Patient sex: M
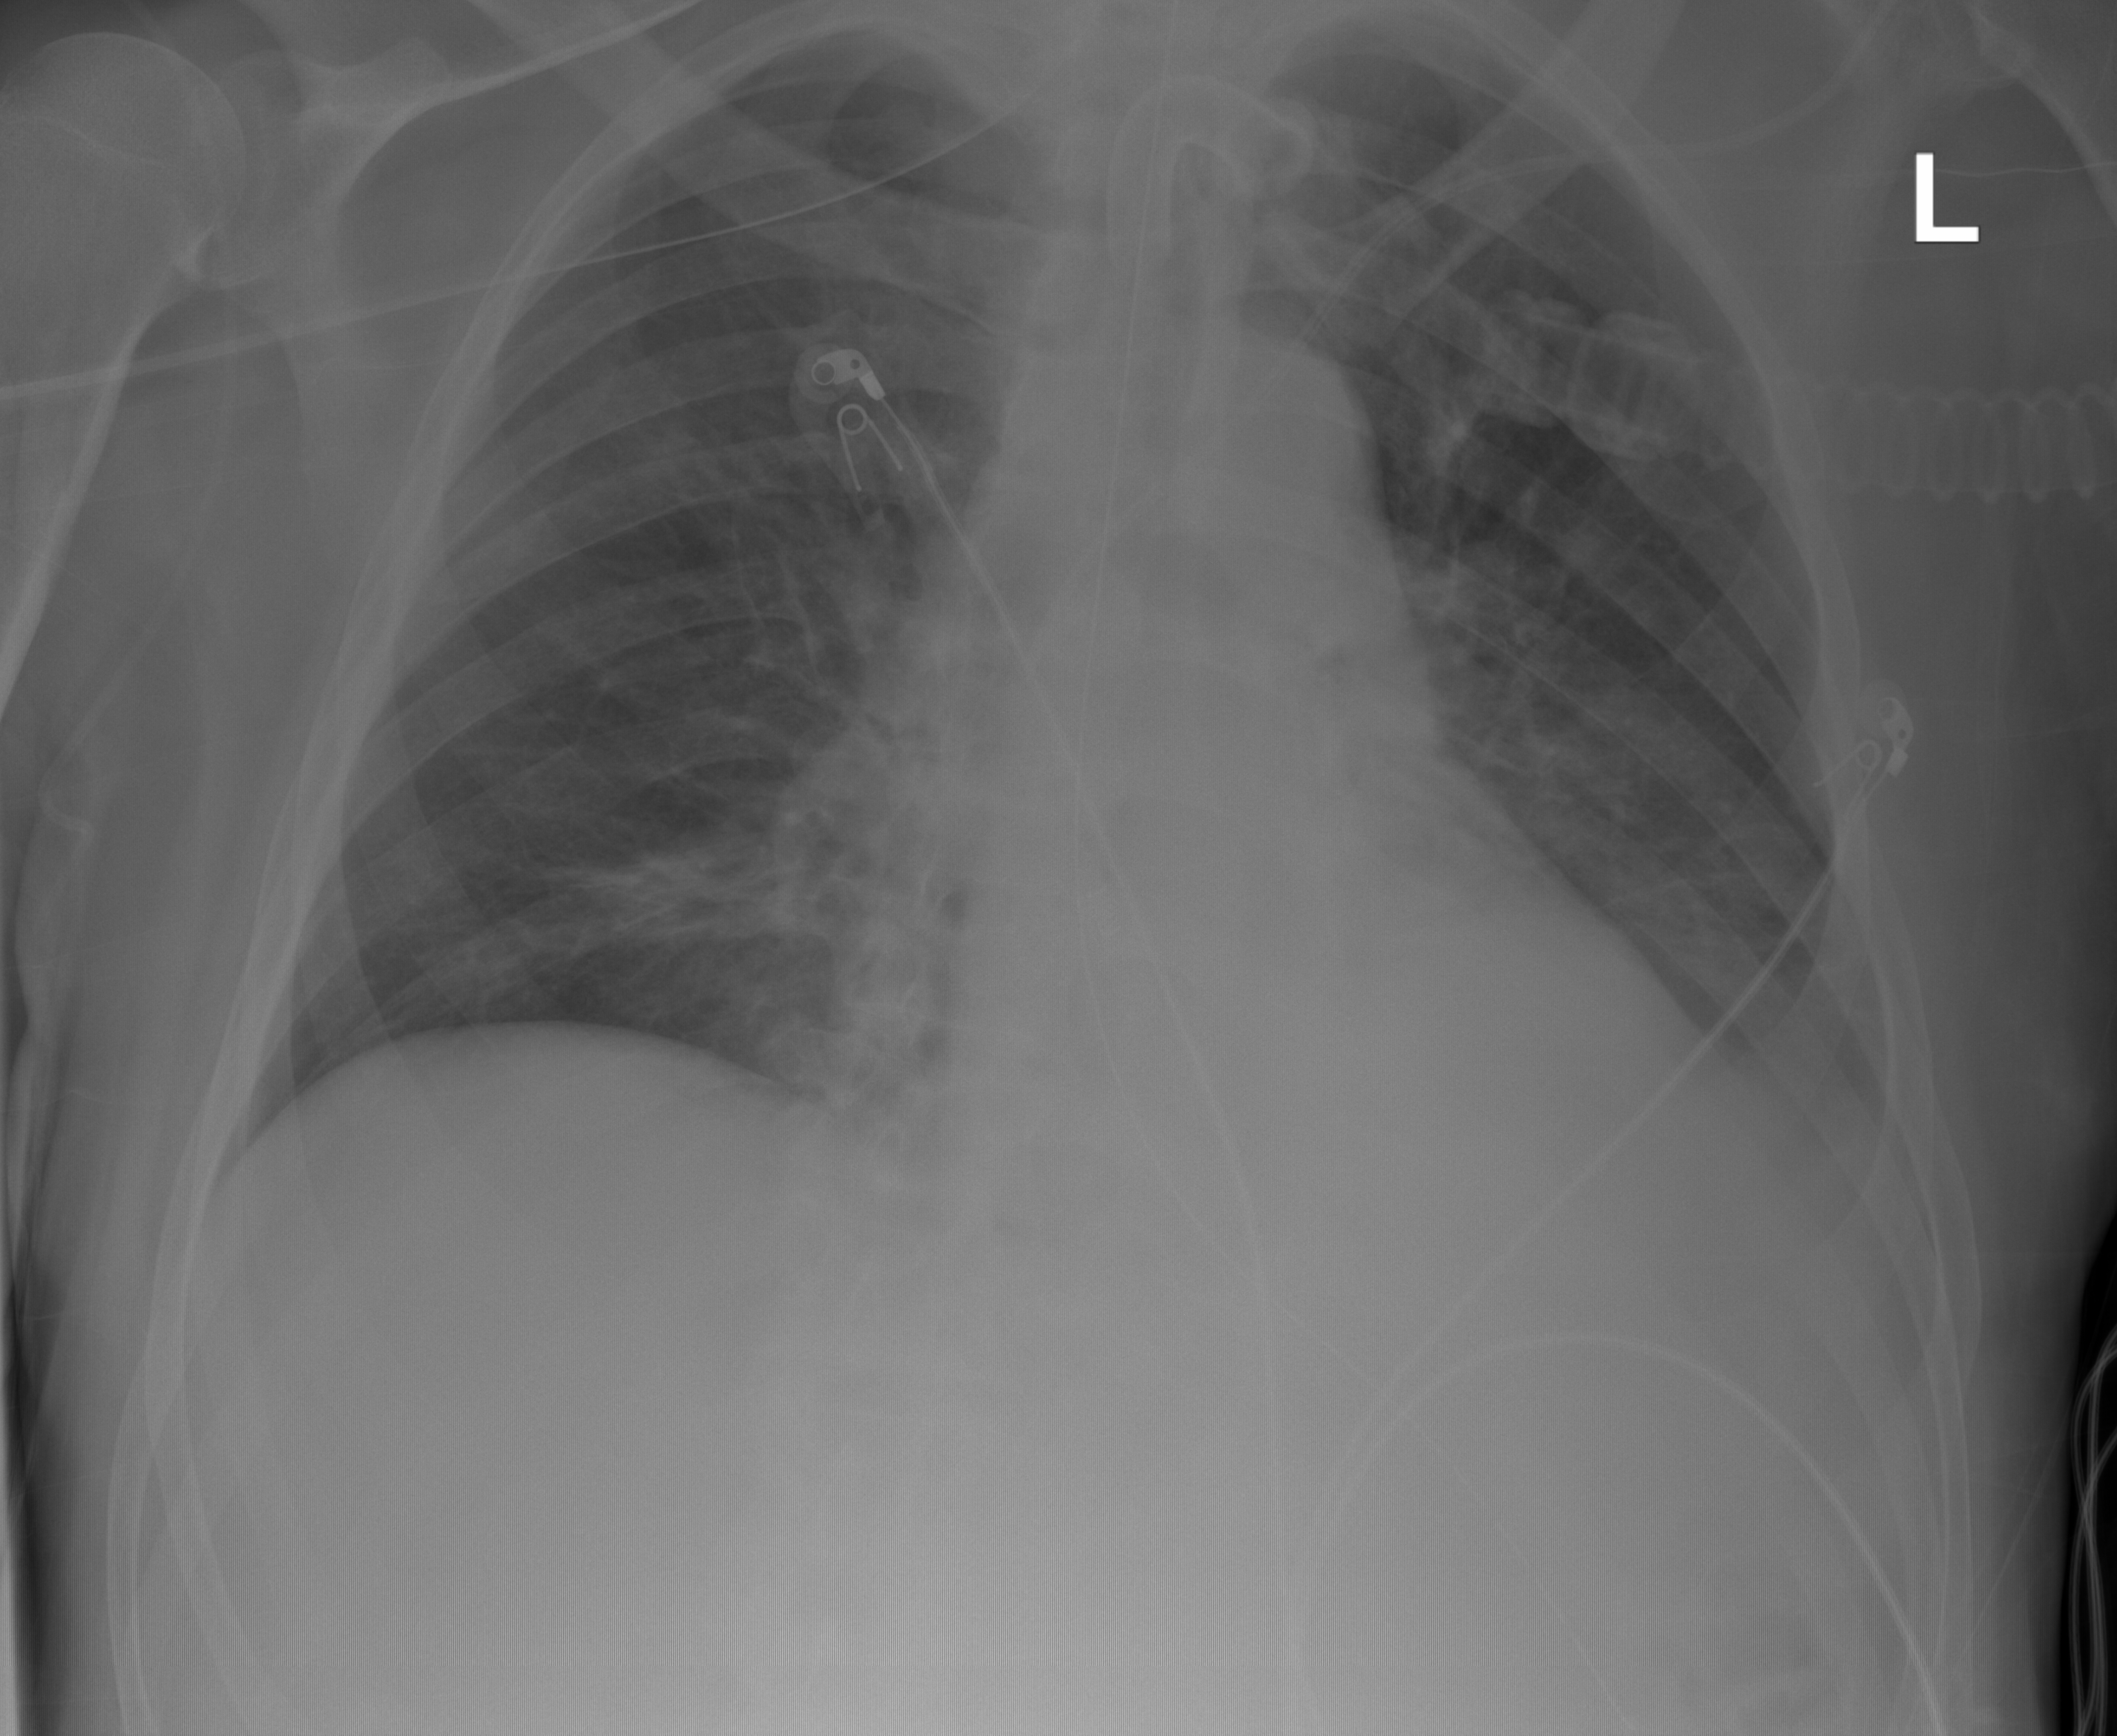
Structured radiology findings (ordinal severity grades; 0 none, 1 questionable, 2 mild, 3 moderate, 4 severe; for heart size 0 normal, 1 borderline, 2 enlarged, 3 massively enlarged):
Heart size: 1
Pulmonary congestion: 2
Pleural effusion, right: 0
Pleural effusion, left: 2
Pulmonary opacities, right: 2
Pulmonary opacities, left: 0
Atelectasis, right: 2
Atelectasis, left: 0